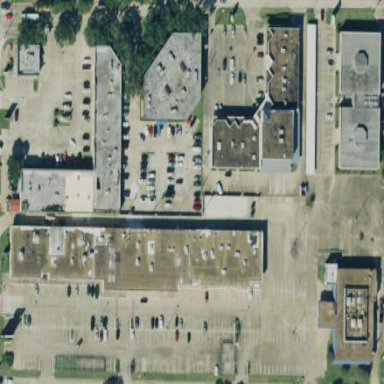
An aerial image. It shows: Commercial area.